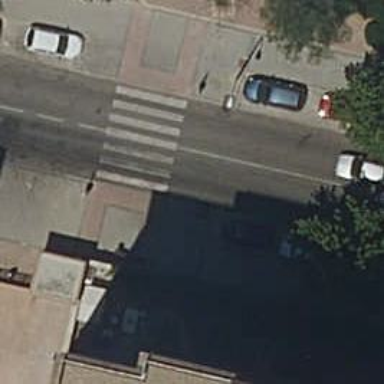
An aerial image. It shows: Pedestrian crossing with zebra markings on the footway.